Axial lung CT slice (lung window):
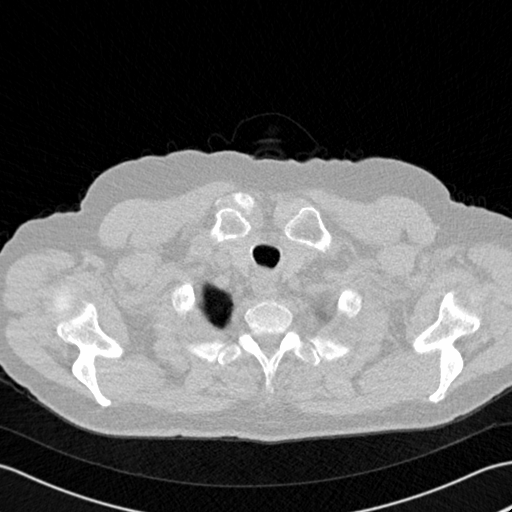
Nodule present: no